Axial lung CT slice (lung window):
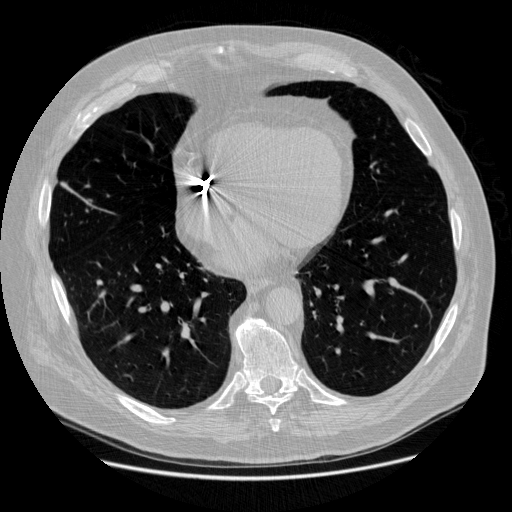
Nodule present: no